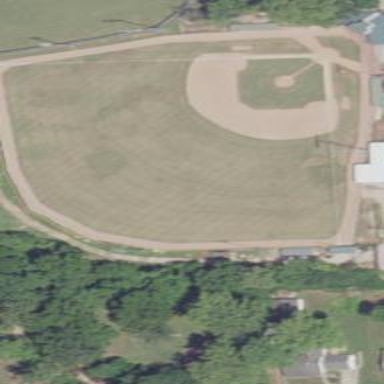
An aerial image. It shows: Baseball pitch for leisure and sports activities.